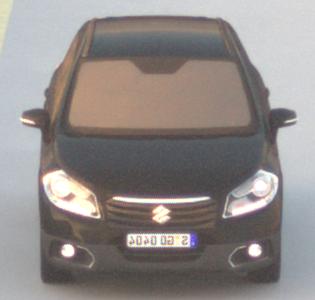
Make: Suzuki
Model: SX4 S-Cross 1.6
Detailed model: SX4 (II) S-Cross
Model produced from: 2013/10
Model produced until: 2015/08
Doors: 5
Color: black
Road condition: dry road
Daytime: sunrise or sunset
Contrast: medium contrast